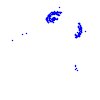
Particle: kaon